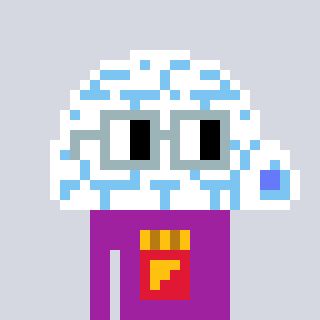
a pixel art character with square dark gray glasses, a igloo-shaped head and a magenta-colored body on a cool background